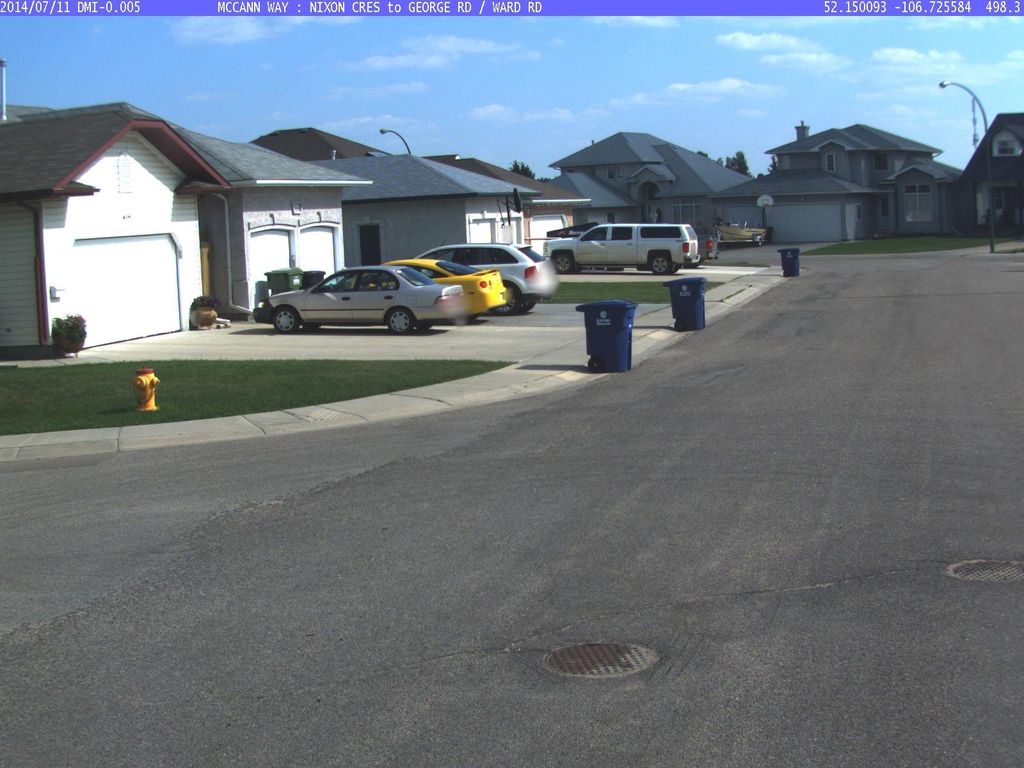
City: saskatoon